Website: home-depot
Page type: billing-address
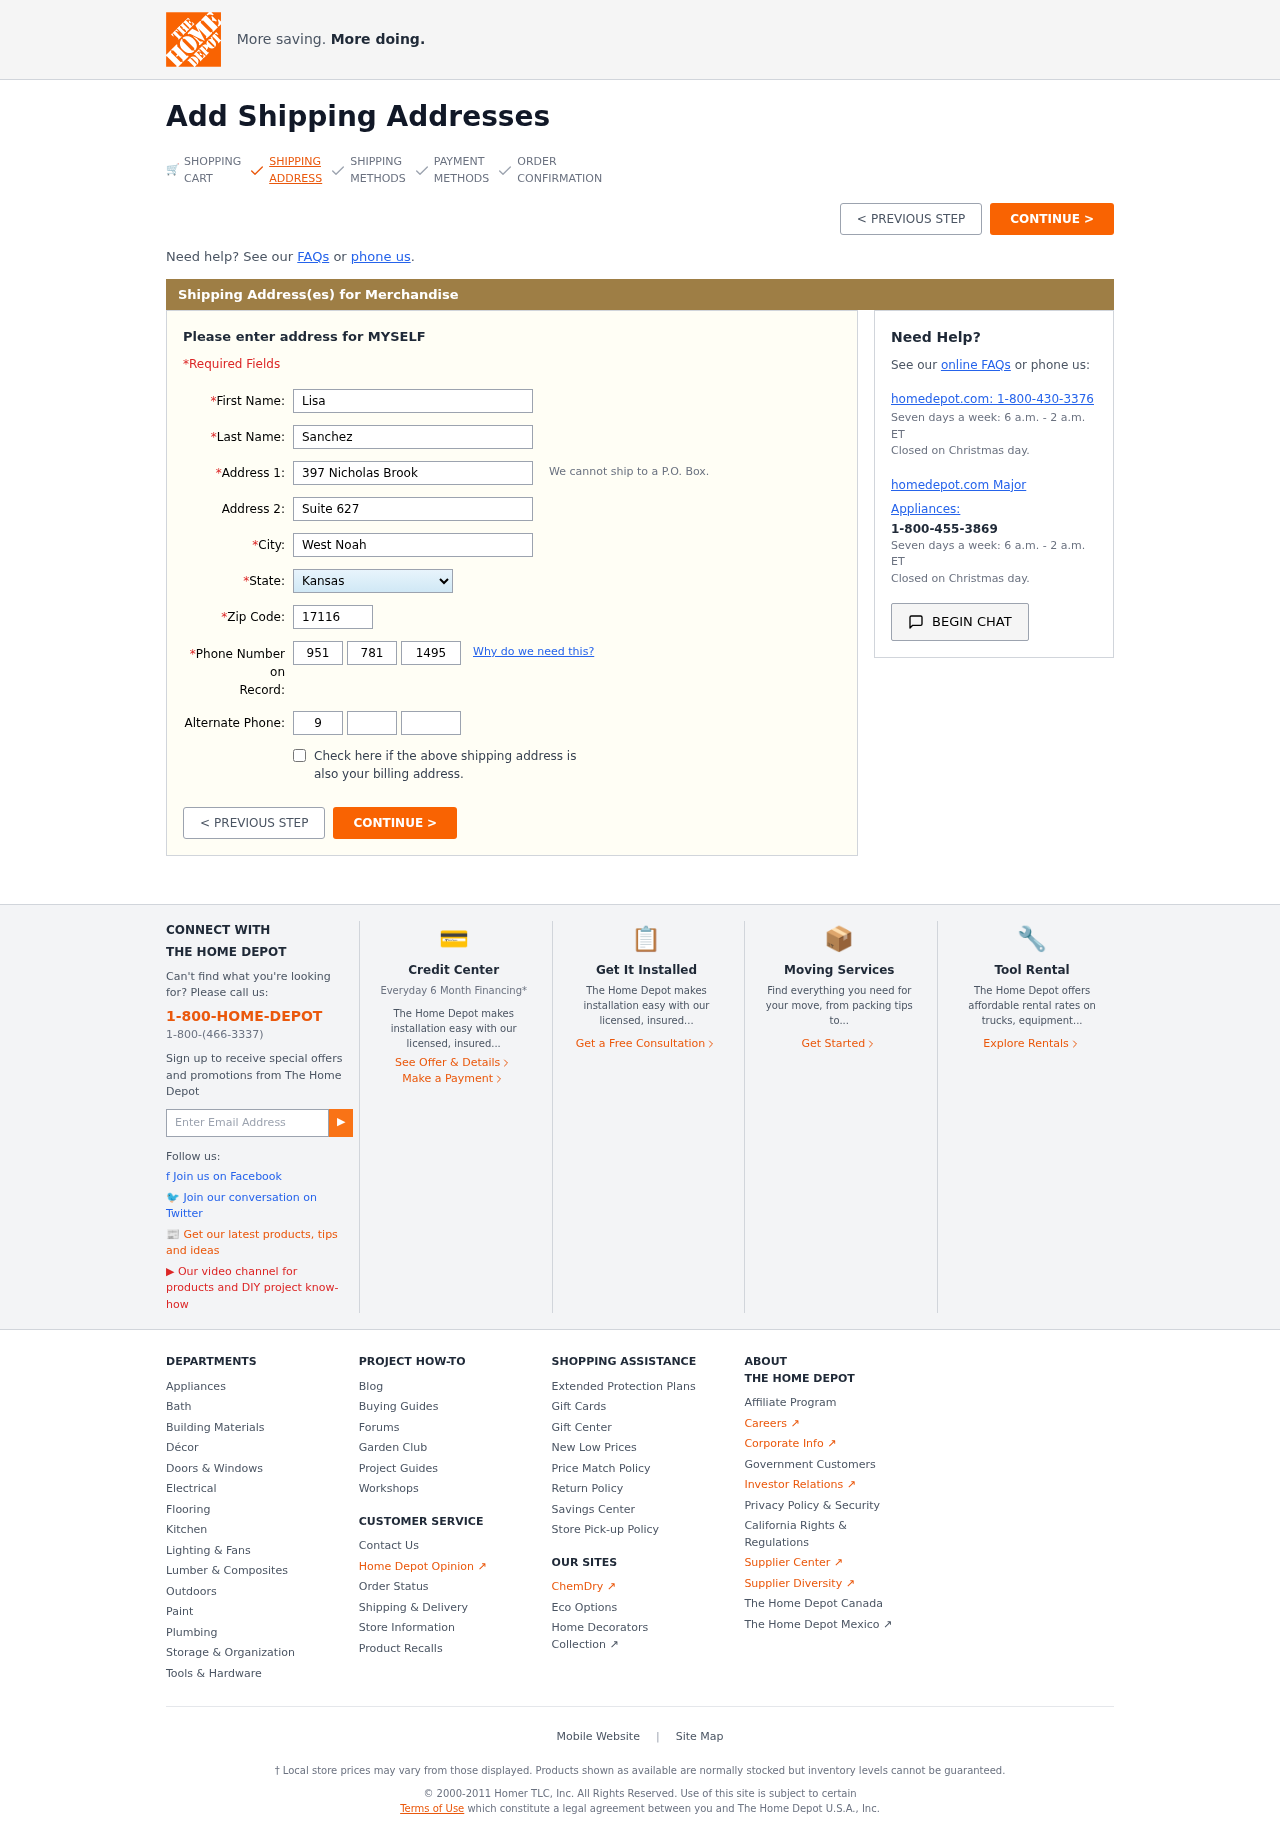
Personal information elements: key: PII_STATE
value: Kansas
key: PII_FIRSTNAME
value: Lisa
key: PII_LASTNAME
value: Sanchez
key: PII_STREET
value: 397 Nicholas Brook
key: PII_STREET2
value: Suite 627
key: PII_CITY
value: West Noah
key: PII_POSTCODE
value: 17116
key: PII_PHONE_AREA
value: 951
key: PII_PHONE_PREFIX
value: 781
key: PII_PHONE_LINE
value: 1495
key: PII_PHONE_ALT_AREA
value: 930
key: PII_PHONE_ALT_PREFIX
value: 741
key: PII_PHONE_ALT_LINE
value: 0107